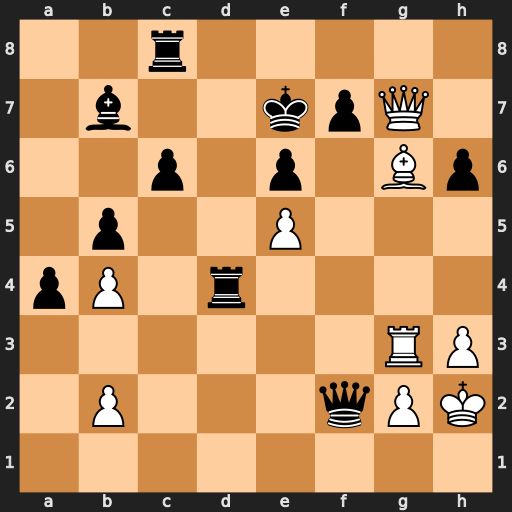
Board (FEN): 2r5/1b2kpQ1/2p1p1Bp/1p2P3/pP1r4/6RP/1P3qPK/8
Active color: w
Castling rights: -
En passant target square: -
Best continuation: Rf3 Qxf3 gxf3 Rf8 Qf6+